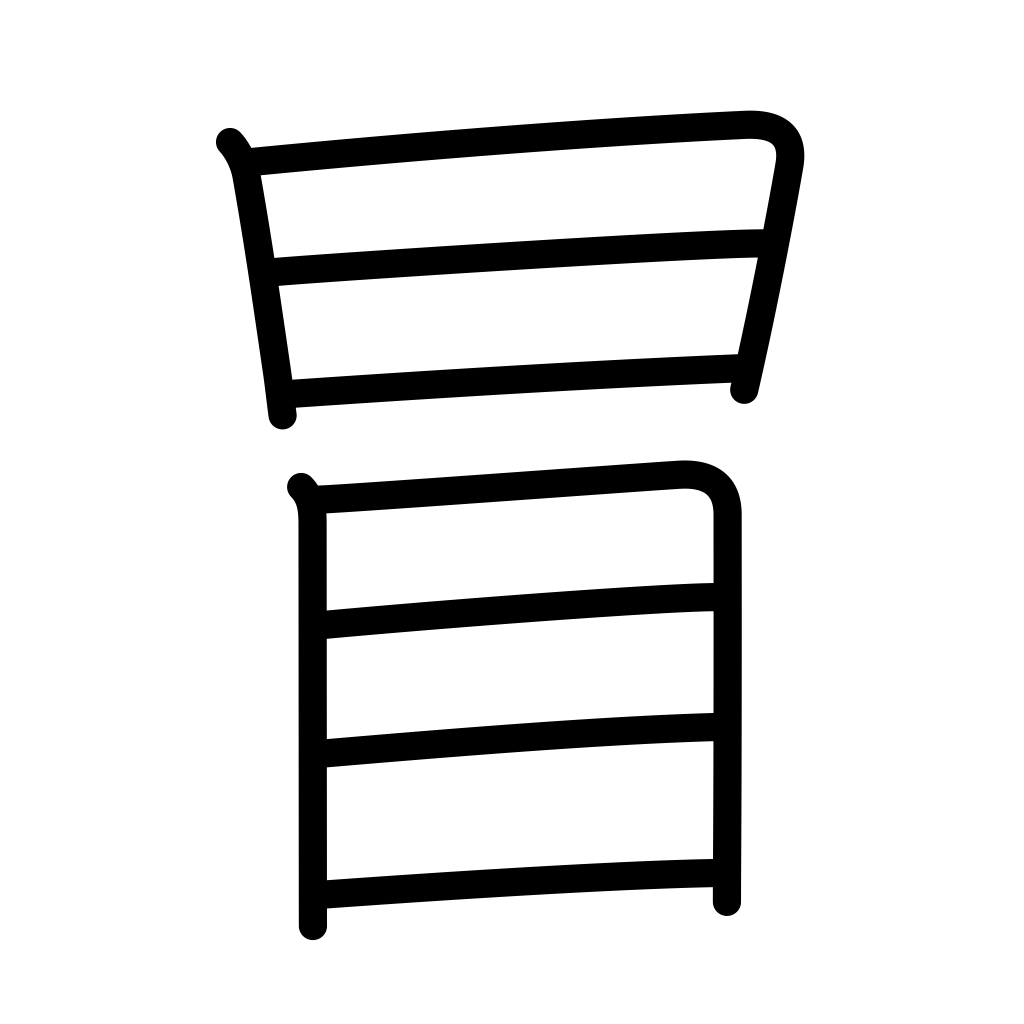
Meaning: risk, face, defy, dare, damage